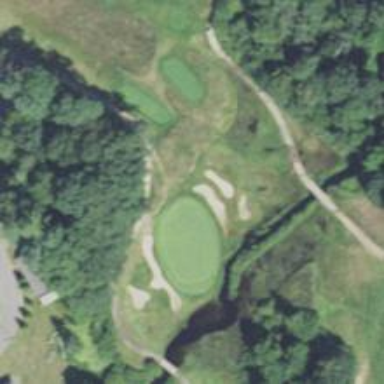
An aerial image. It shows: View of golf hole.